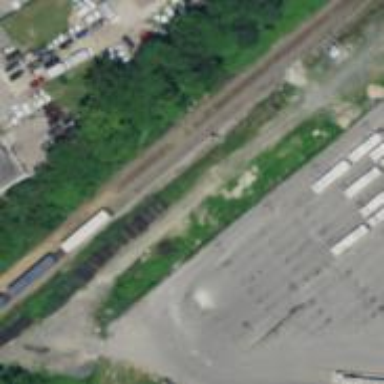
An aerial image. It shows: Railway signal.